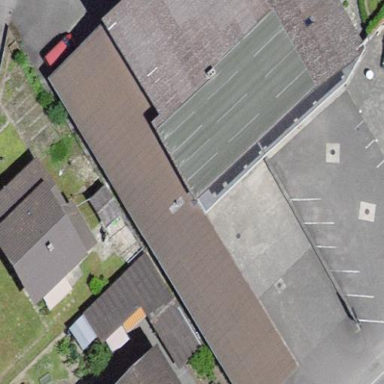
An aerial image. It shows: Commercial building housing motorcycle shop.